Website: home-depot
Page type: delivery-shipping
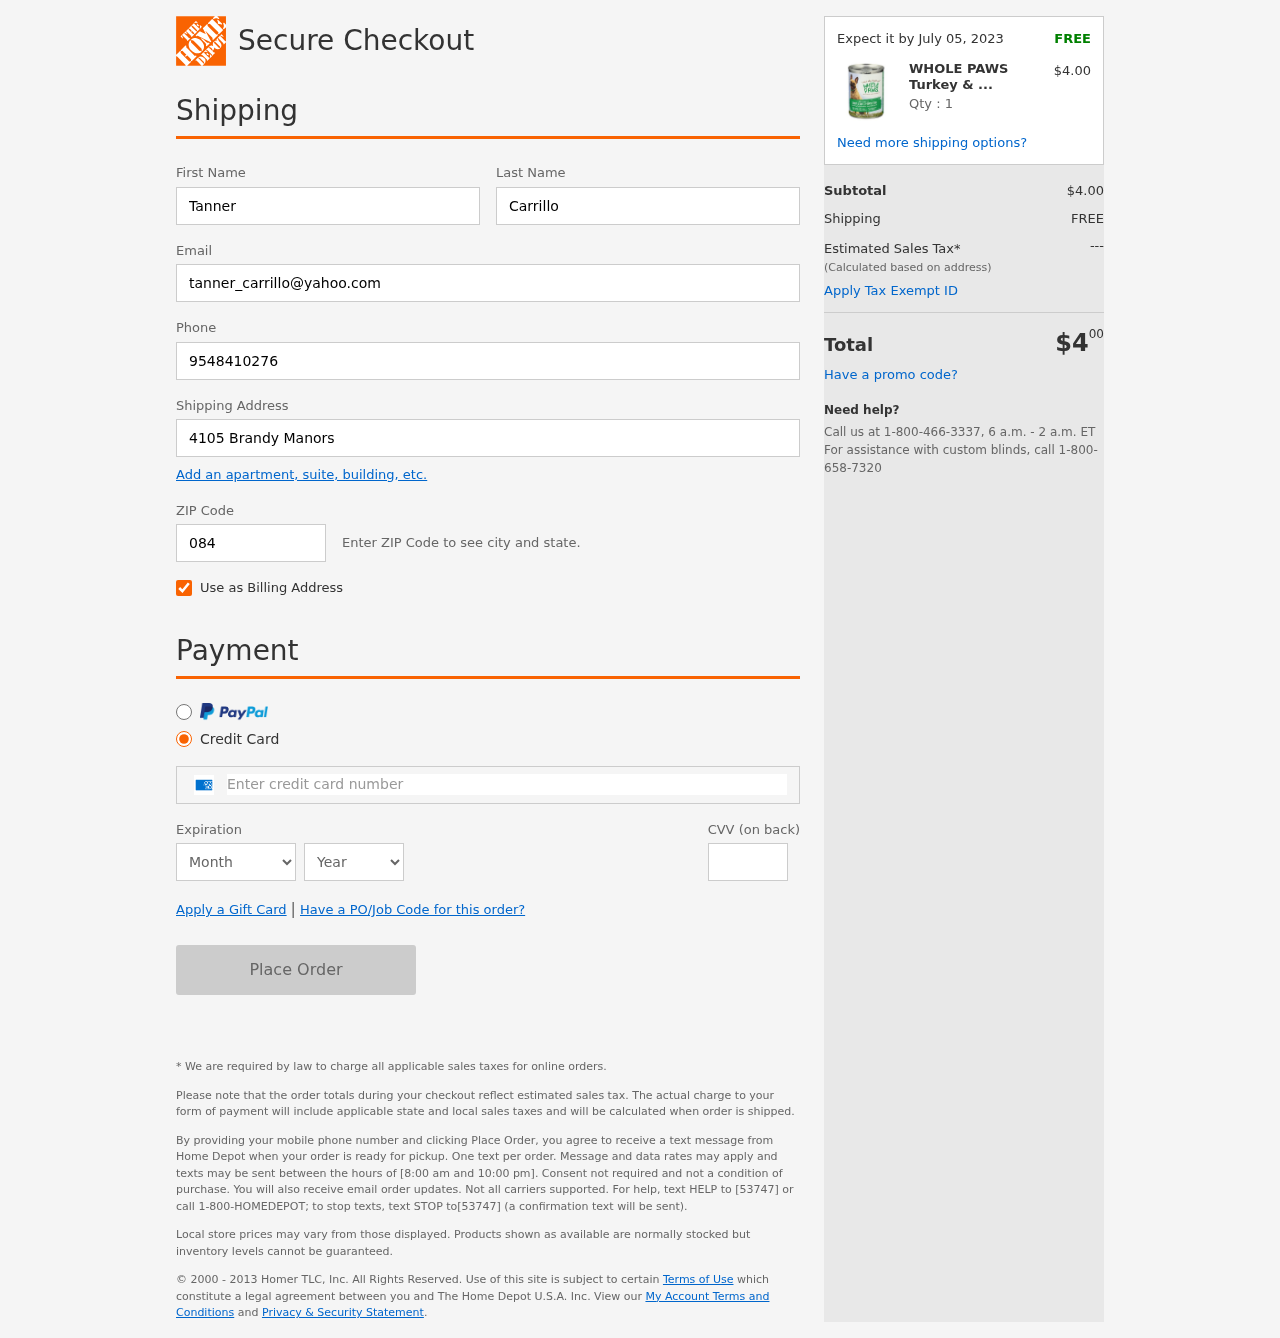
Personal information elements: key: PII_CARD_CVV
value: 3919
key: PII_CARD_EXPIRY_MONTH
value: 11
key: PII_CARD_EXPIRY_YEAR
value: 27
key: PII_CARD_NUMBER
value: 3408 6679 1993 143
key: PII_EMAIL
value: tanner_carrillo@yahoo.com
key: PII_FIRSTNAME
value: Tanner
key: PII_LASTNAME
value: Carrillo
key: PII_PHONE
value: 9548410276
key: PII_POSTCODE
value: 08409
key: PII_STREET
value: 4105 Brandy Manors
Product elements: key: PRODUCT1_NAME
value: WHOLE PAWS Turkey & Sweet Potato Dog Food, 13.2 OZ
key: PRODUCT1_PRICE
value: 4
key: PRODUCT1_QUANTITY
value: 1
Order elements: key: ORDER_DELIVERY_DATE
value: Expect it by July 05, 2023
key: ORDER_SUBTOTAL
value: $4.00
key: ORDER_SHIPPING_COST
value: FREE
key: ORDER_TOTAL
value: $400